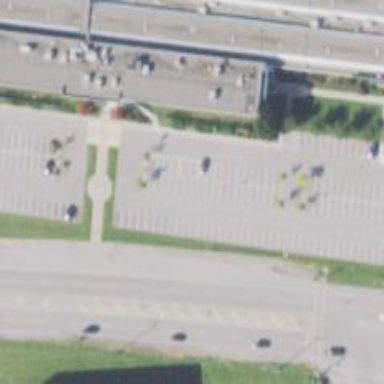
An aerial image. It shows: Footway.